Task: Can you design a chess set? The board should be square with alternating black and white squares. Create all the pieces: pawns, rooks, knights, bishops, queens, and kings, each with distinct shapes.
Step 4821:
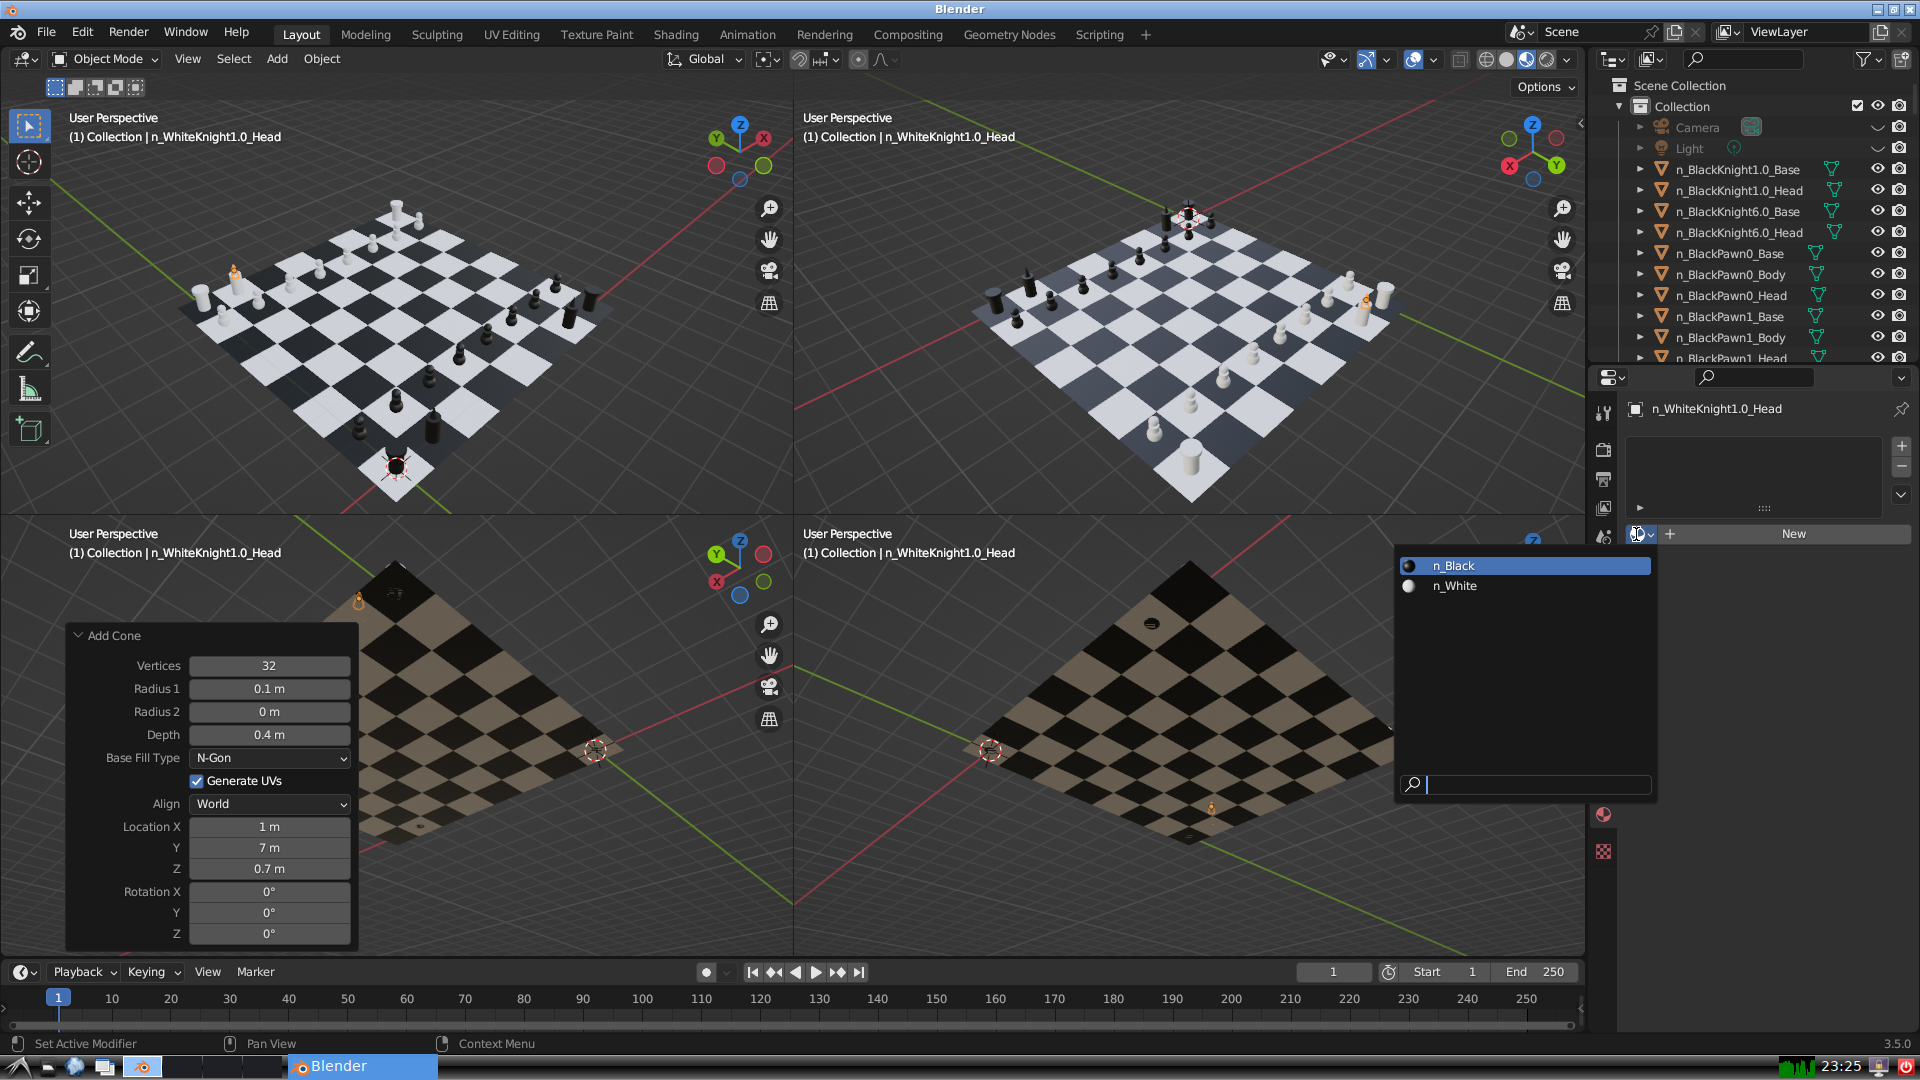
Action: input_text: n_White